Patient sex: F
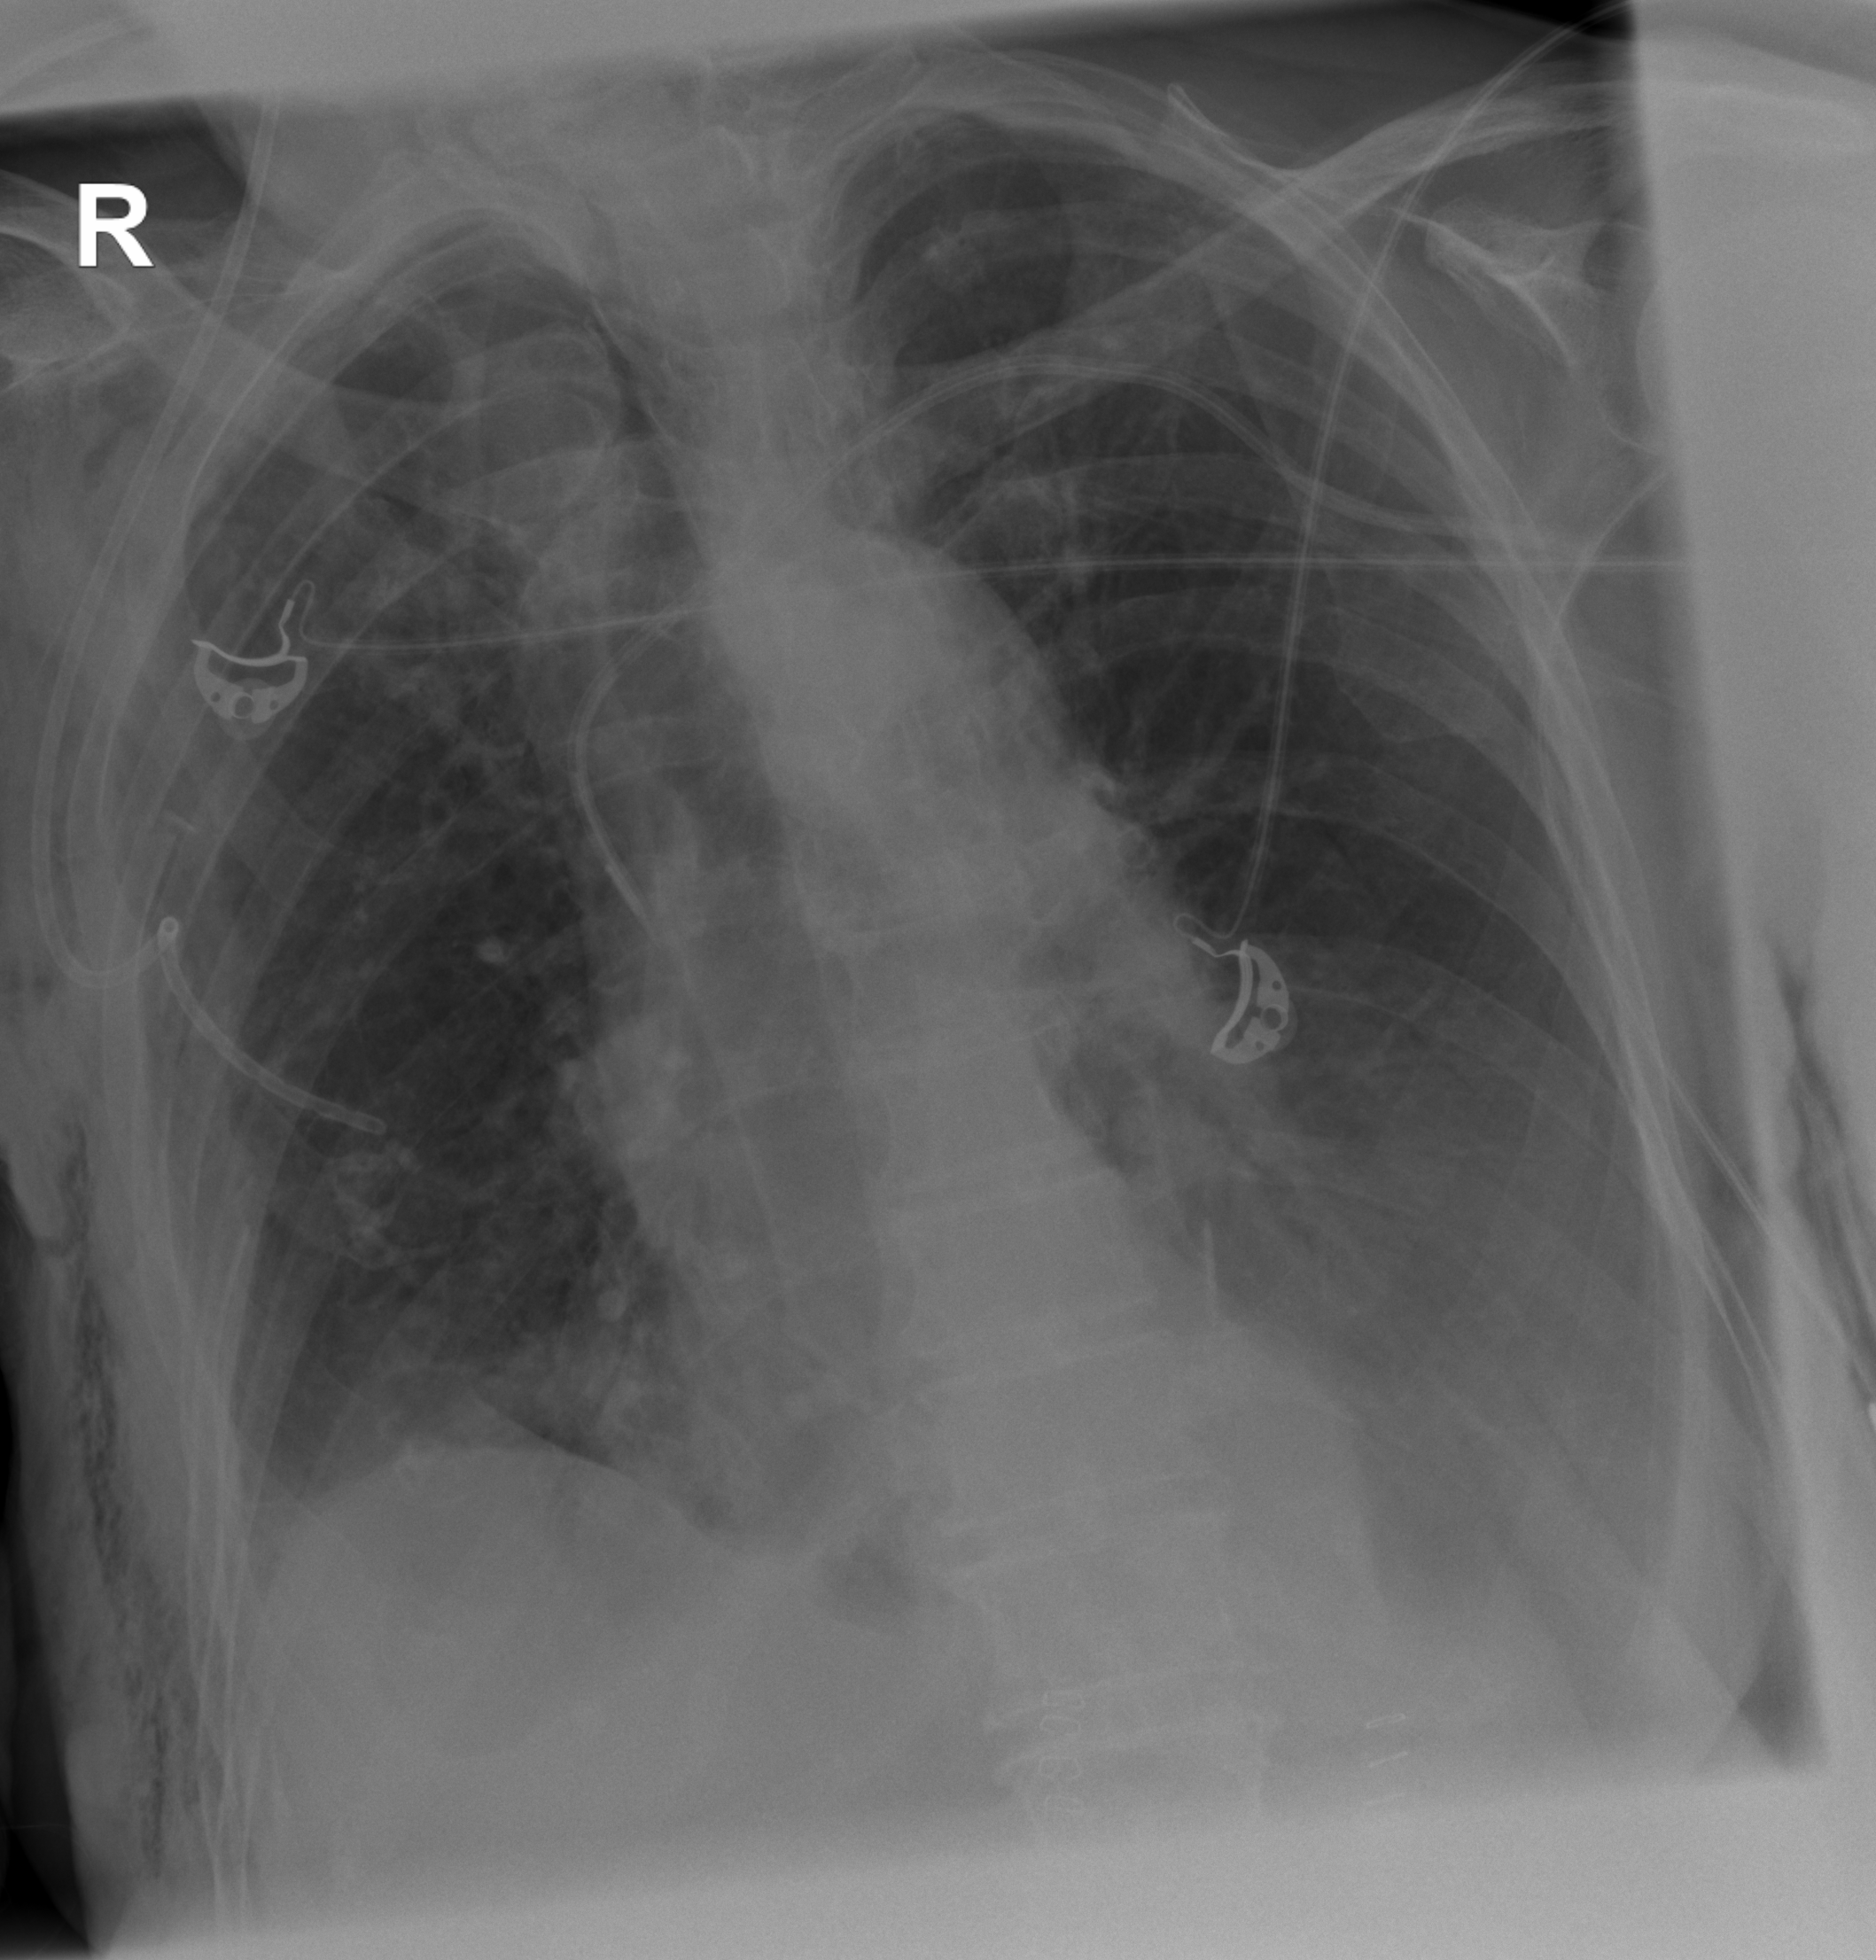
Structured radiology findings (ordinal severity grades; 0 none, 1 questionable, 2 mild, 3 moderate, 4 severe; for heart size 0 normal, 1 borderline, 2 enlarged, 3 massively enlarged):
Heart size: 0
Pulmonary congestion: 0
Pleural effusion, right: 2
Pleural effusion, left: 2
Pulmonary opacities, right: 0
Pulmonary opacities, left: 0
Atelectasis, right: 2
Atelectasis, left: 2